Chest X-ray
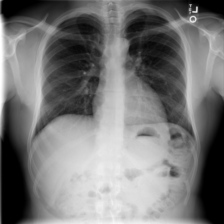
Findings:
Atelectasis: negative
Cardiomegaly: negative
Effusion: negative
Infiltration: negative
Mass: negative
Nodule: negative
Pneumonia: negative
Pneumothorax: negative
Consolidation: negative
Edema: negative
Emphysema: negative
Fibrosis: negative
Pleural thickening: negative
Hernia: negative